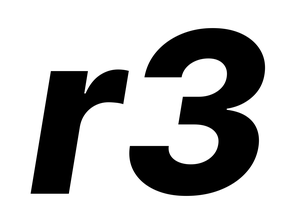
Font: Inter-Italic_ExtraBold_Italic